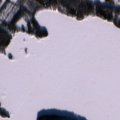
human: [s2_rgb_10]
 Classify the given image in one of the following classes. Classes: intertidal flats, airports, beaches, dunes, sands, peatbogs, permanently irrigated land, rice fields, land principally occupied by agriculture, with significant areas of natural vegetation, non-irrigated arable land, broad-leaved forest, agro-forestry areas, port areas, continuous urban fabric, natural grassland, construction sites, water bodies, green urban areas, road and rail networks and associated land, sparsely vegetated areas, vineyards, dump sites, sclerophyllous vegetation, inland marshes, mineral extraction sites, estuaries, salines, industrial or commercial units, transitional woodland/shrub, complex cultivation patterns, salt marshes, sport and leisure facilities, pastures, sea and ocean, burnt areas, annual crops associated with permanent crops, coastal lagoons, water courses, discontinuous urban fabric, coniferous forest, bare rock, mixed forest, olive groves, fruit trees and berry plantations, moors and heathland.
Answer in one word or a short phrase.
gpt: land principally occupied by agriculture, with significant areas of natural vegetation, coniferous forest, water bodies